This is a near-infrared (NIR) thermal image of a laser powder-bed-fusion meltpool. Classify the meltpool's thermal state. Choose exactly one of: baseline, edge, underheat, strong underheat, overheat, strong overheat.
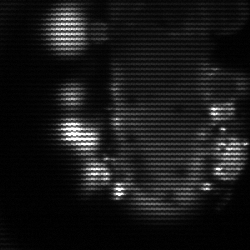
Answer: strong underheat